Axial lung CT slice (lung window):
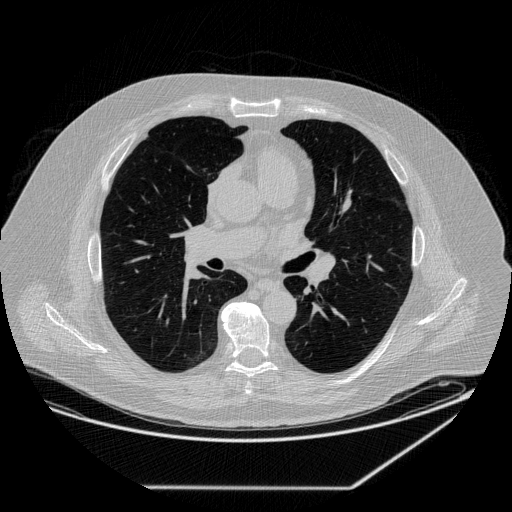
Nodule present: no